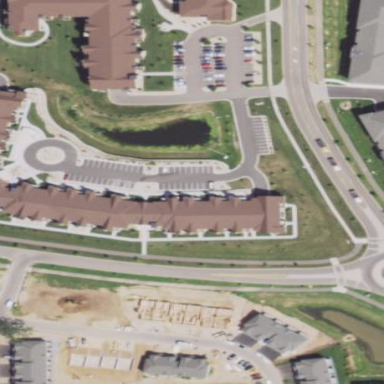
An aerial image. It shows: Nursing home building with hipped roof.